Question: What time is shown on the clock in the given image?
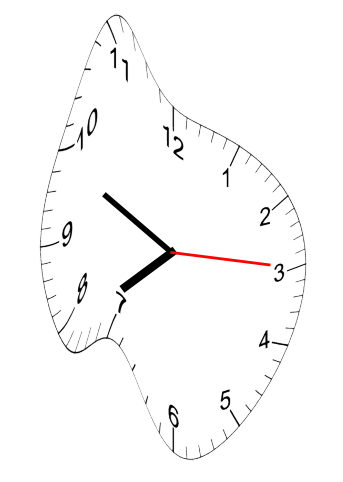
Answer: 07:49:15